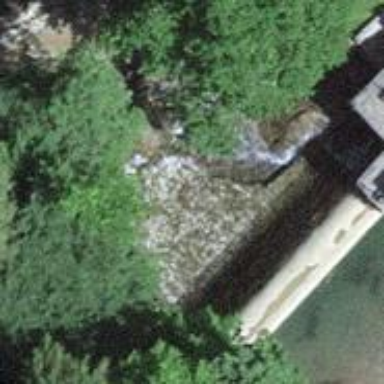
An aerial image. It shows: Weir along the waterway.